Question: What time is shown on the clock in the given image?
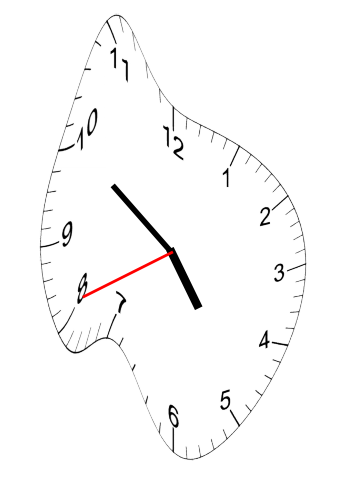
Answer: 04:50:41